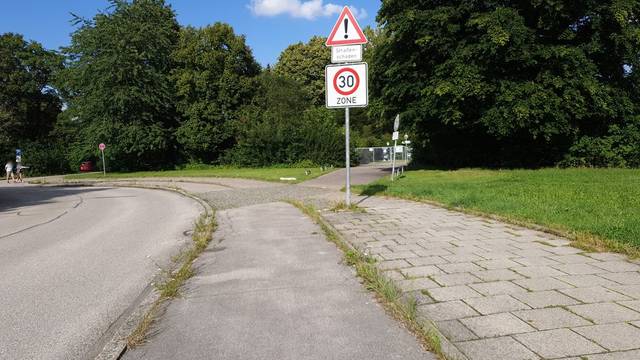
Region: Germany
Coordinates: 48.096, 11.61